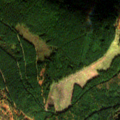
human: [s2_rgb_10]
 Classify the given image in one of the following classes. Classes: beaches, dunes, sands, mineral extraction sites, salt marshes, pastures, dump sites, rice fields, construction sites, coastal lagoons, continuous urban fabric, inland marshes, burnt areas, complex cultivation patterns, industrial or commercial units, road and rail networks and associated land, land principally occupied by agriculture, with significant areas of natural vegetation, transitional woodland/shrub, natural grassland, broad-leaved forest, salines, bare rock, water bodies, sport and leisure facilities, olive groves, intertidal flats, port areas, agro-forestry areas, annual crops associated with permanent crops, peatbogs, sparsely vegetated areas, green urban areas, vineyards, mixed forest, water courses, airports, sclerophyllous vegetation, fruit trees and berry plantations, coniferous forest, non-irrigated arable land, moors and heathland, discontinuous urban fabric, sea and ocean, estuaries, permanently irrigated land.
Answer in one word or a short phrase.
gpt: broad-leaved forest, coniferous forest, transitional woodland/shrub